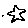
Label: star